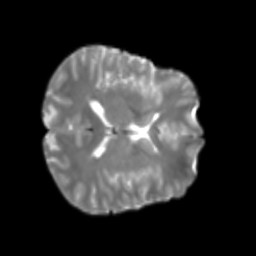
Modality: T2w
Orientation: axial
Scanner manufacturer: siemens
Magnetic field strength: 3 T
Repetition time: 4 s
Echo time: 0.0594 s